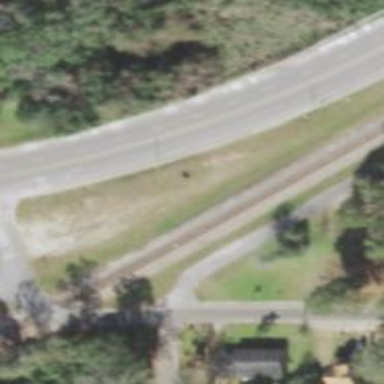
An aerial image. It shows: Abandoned road.